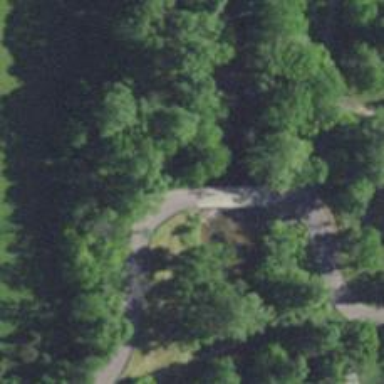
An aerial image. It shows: Residential road with bridge.